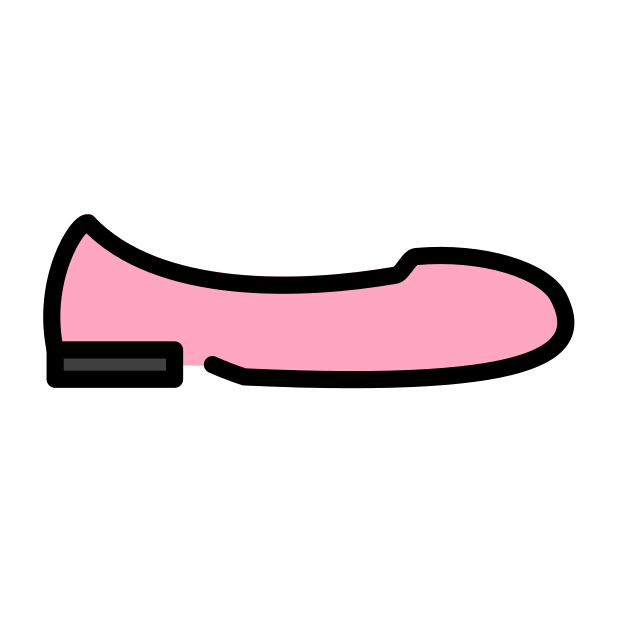
Emoji: 🥿
Name: flat shoe
Unicode: 0x1f97f